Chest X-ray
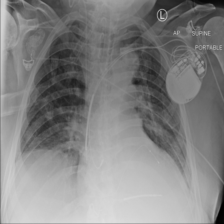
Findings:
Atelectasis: negative
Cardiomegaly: positive
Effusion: negative
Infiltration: negative
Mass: negative
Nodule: negative
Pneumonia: negative
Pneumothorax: negative
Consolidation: negative
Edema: negative
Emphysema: negative
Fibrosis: negative
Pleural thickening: negative
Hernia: negative